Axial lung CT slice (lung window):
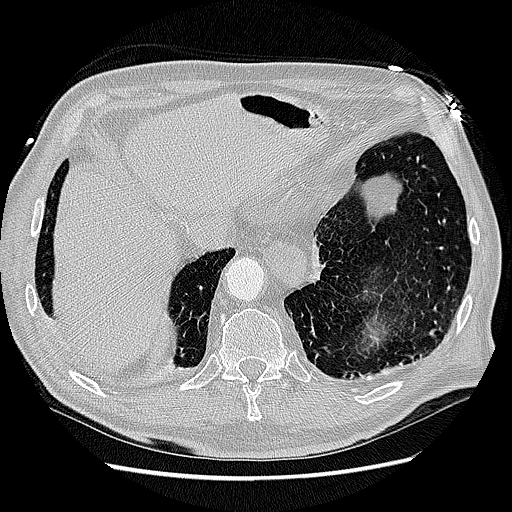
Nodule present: no